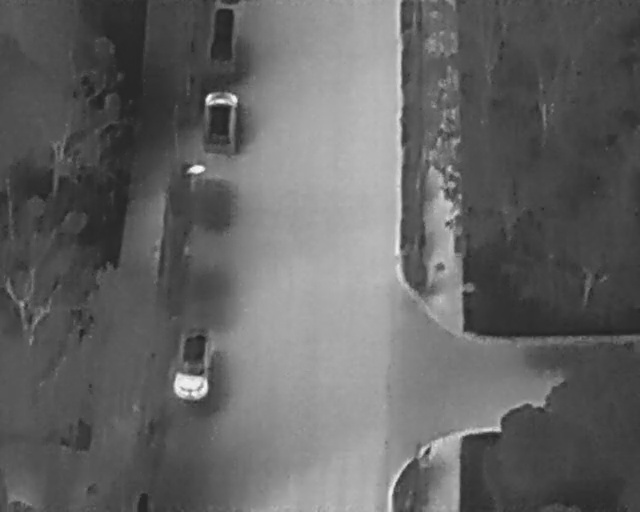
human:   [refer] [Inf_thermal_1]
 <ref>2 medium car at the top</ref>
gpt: <box>[[30, 3, 39, 9, 2], [29, 19, 39, 27, 3]]</box>